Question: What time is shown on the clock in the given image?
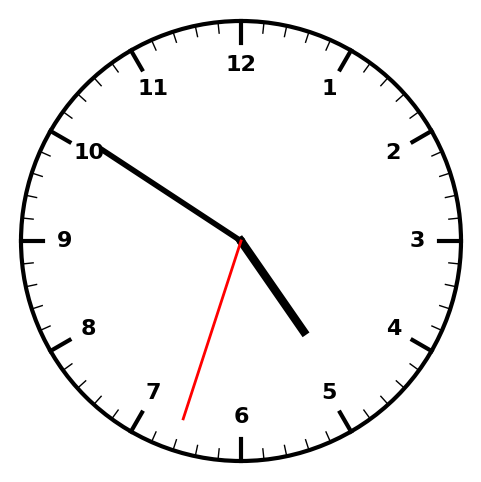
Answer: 04:50:33